Aerial crown-view tile of a tropical tree (Barro Colorado Island, Panama), acquired 20250915:
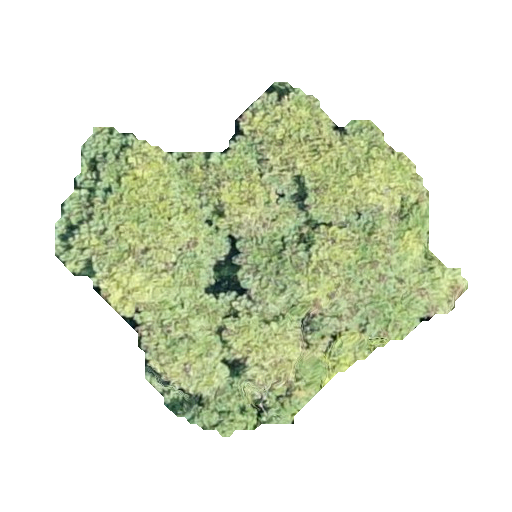
Species: Jacaranda copaia
GBIF accepted scientific name: Jacaranda copaia
Crown area: 127.079 m²